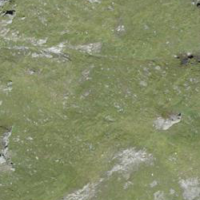
EUNIS habitat code: 26
Species observed at this site:
Aquila chrysaetos